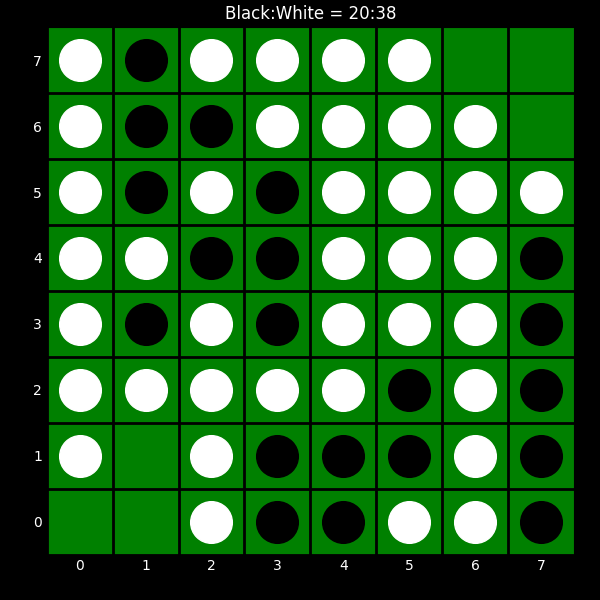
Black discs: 20
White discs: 38